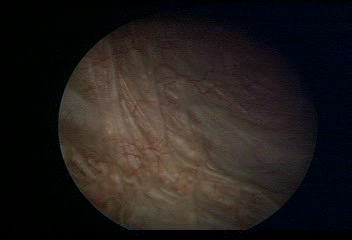
Modality: WLC
Class: Normal mucosa
Bladder cancer association: No